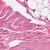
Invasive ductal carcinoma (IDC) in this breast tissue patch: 0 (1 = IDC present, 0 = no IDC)